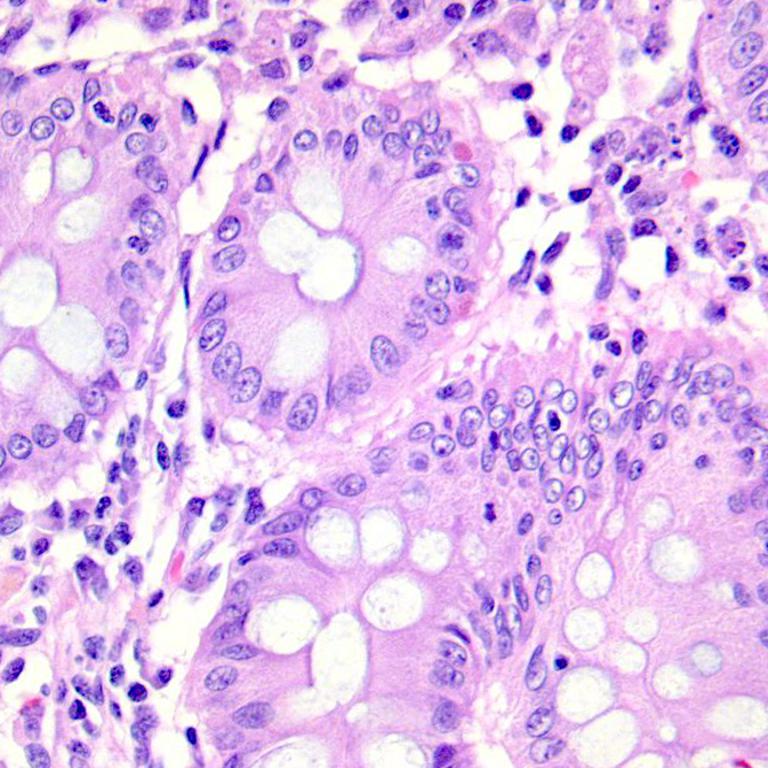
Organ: colon
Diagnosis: benign